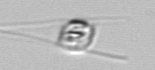
Label: Chaetoceros_danicus